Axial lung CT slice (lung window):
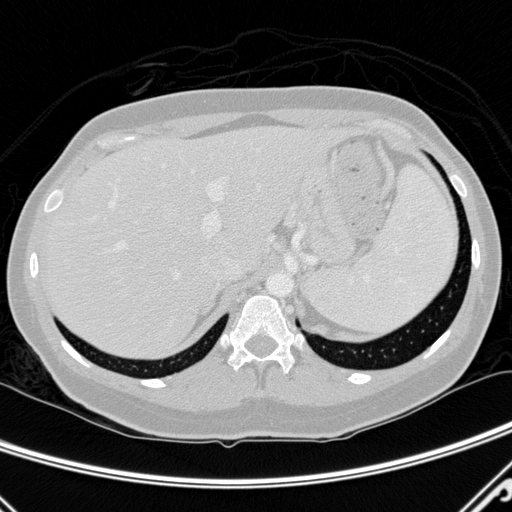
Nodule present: no